Field crop: tomato
Growth stage: 2
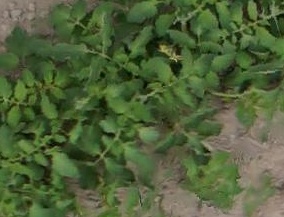
Species: tomato